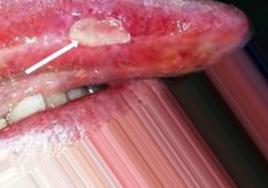
Condition: Mouth Ulcer